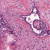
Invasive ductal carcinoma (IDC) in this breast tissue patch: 0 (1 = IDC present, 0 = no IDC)